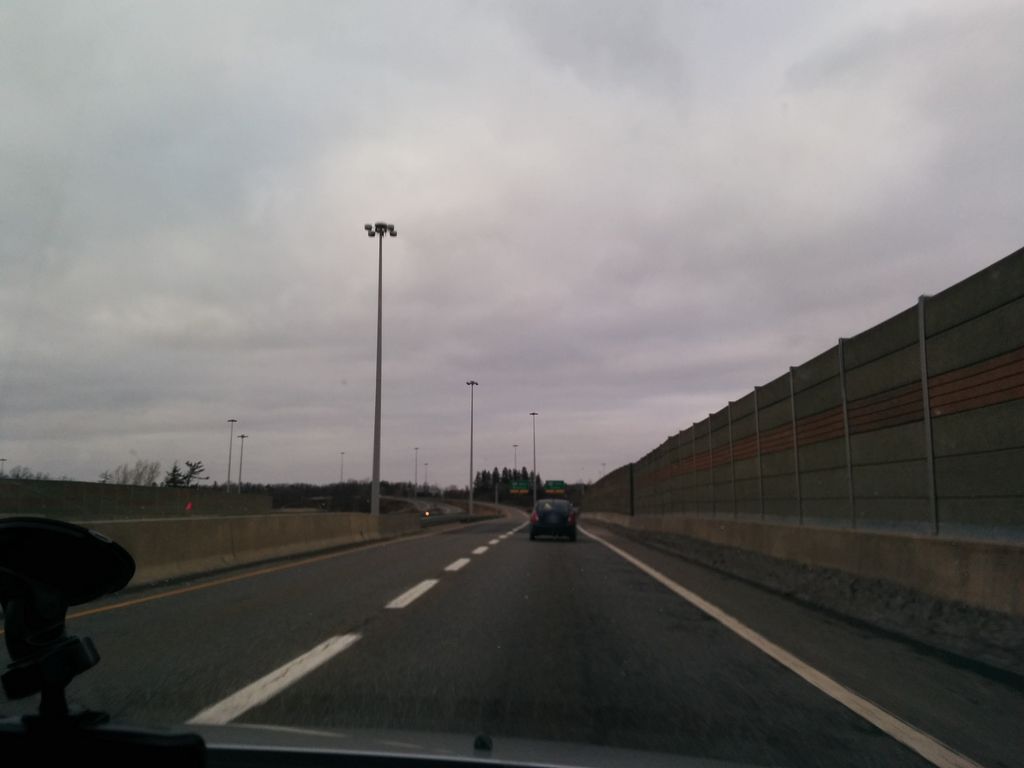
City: hamilton